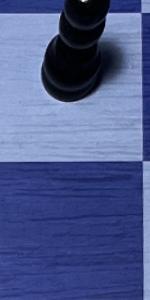
Label: Empty